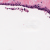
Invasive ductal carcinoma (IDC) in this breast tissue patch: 0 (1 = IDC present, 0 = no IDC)